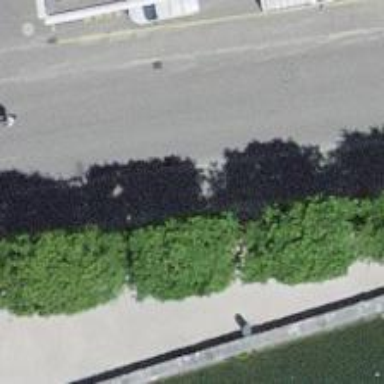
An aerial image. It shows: Avenue lined with broadleaved trees.